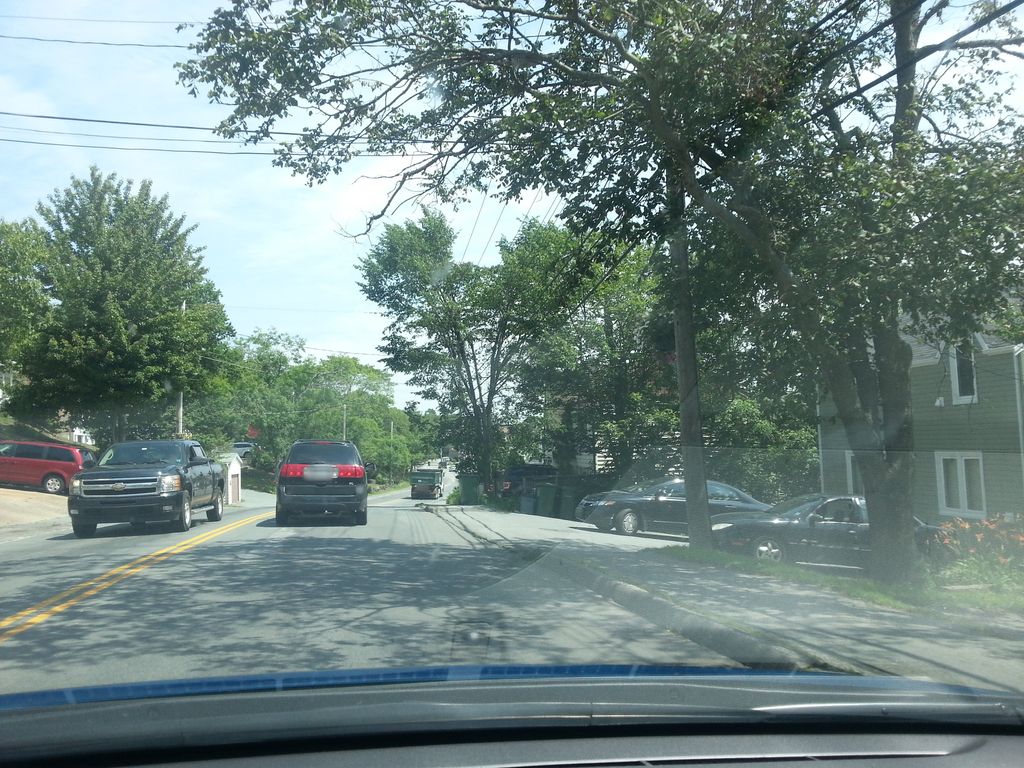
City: halifax